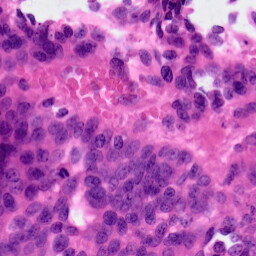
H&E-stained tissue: Ovarian